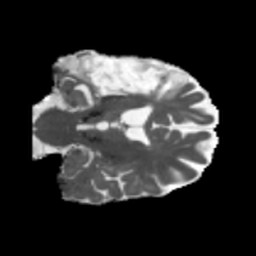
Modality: MD
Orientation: coronal
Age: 56
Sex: male
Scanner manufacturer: siemens
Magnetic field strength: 3 T
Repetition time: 5.47 s
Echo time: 0.0854 s